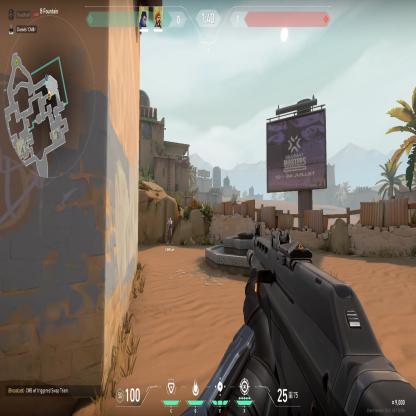
Label: teammate